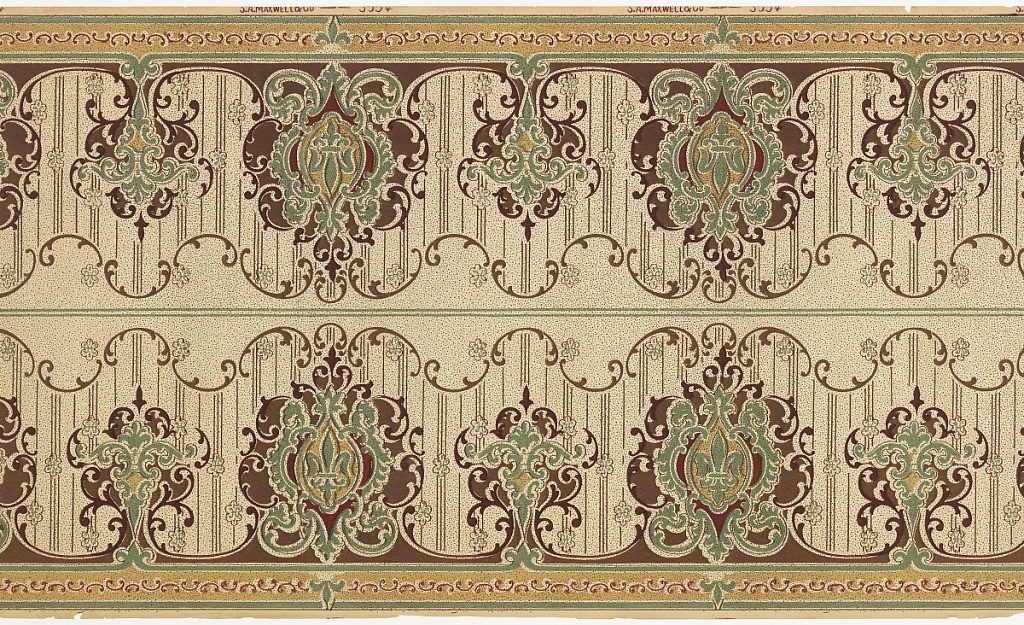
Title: Frieze
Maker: Maxwell & Co., S.A., Chicago, Illinois, USA
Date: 1905–1915
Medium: Machine-printed paper
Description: Printed two across. Foliate medallions, large containing fleur di lys alternating with smaller, against striped background with scalloped top edge. Printed in deep red, green and tan on off-white spotted ground.